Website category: game
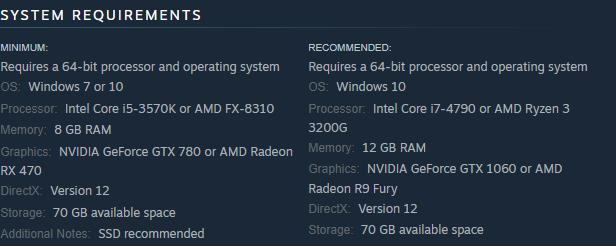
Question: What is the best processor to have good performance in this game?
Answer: Intel Core i7-4790 or AMD Ryzen 3 3200G

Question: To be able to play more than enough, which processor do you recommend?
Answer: Intel Core i7-4790 or AMD Ryzen 3 3200G